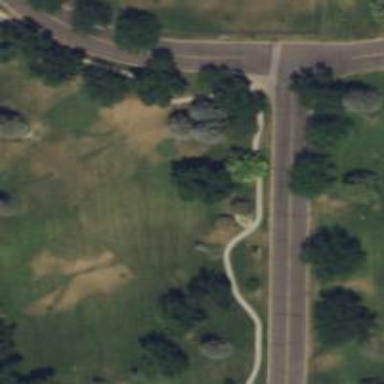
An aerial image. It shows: Disc golf tee area.